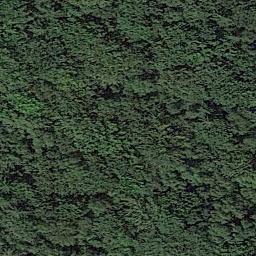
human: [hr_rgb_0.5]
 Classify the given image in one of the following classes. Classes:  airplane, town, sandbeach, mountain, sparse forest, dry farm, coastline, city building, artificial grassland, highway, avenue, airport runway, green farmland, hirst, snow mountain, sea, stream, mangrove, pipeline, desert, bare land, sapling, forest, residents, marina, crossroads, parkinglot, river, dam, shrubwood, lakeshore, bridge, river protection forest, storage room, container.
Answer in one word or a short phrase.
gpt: forest